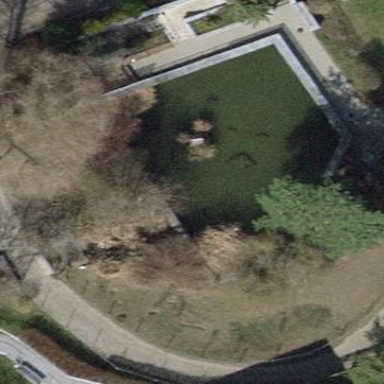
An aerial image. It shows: Serene pond surrounded by nature.